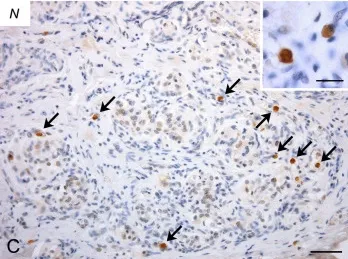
Nucleocapsid ; 50 microm Inserts: high magnification of positive type I cells; Scale Bar: 15 microm.
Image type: pathology (immunostaining)